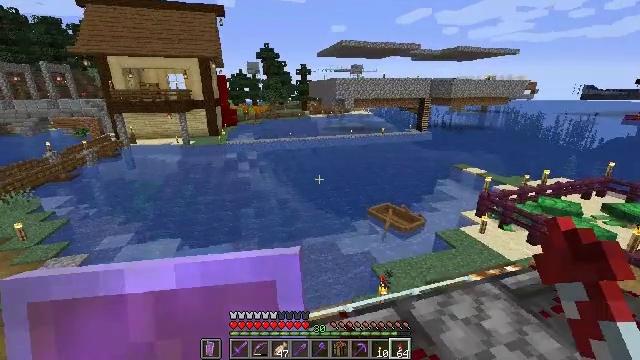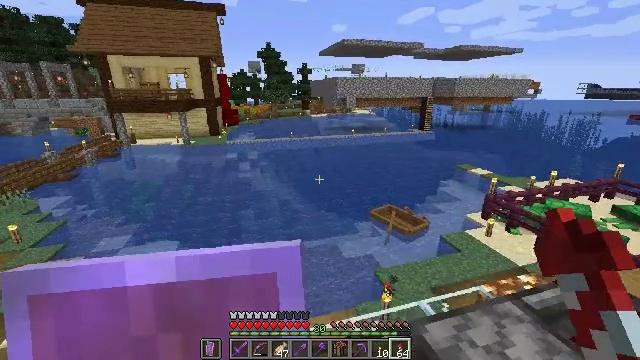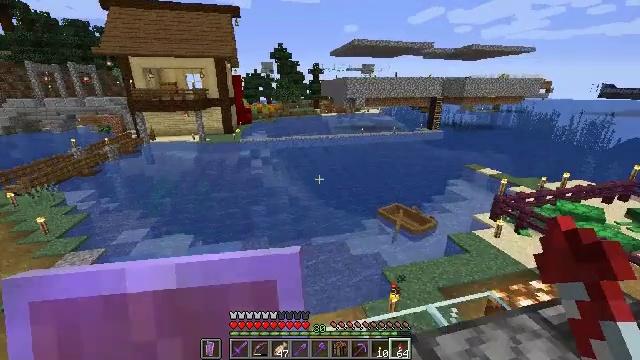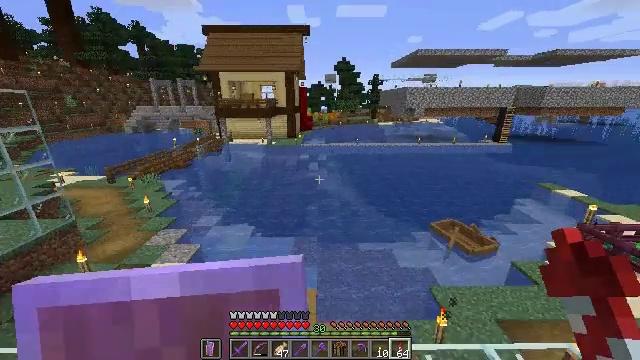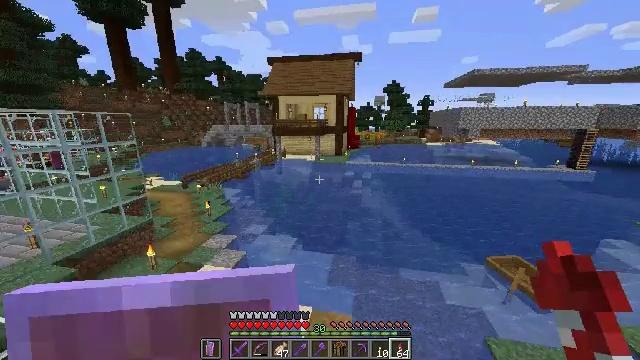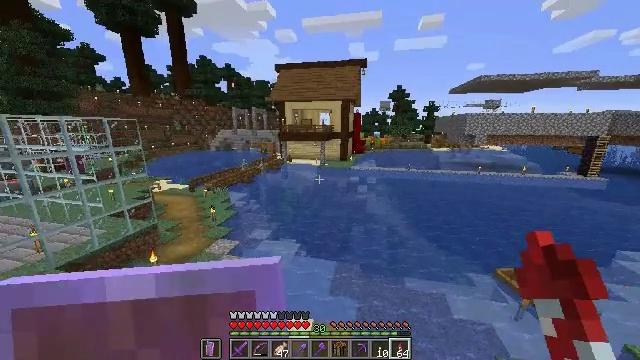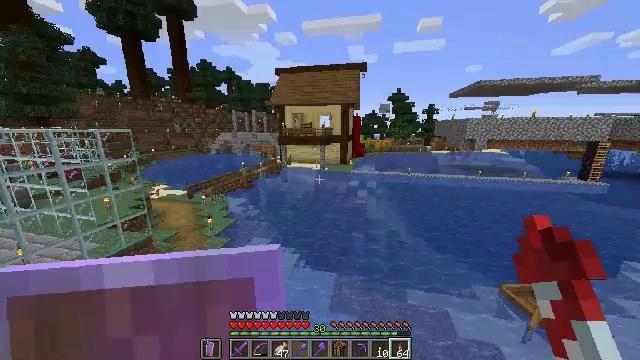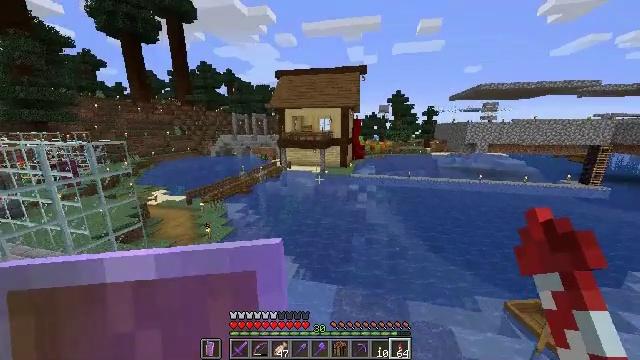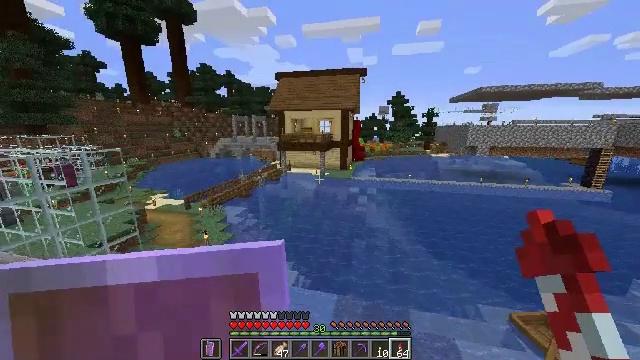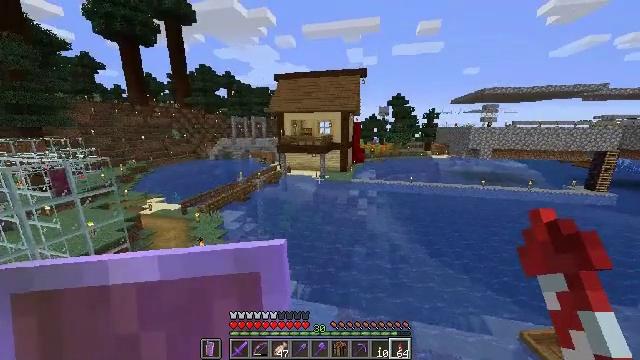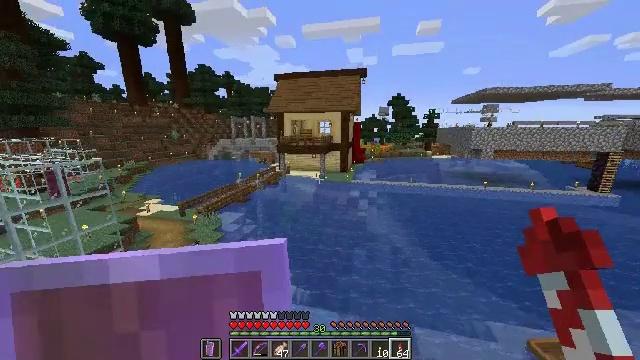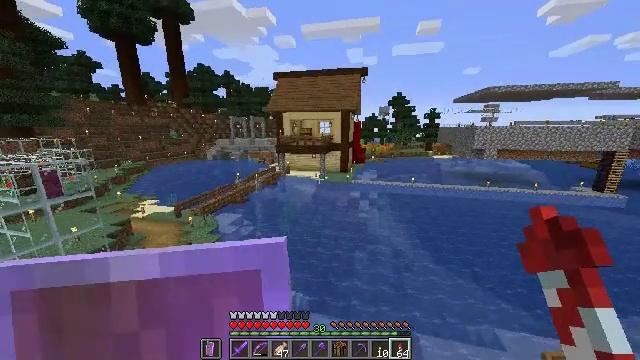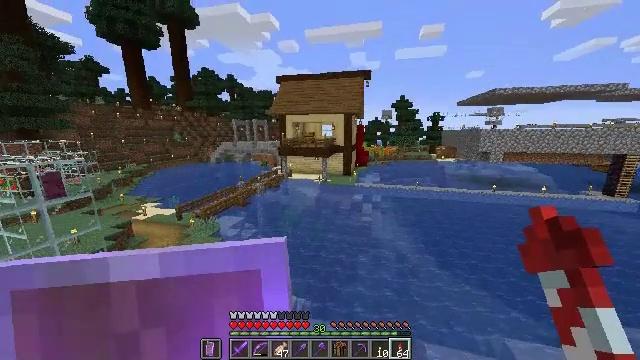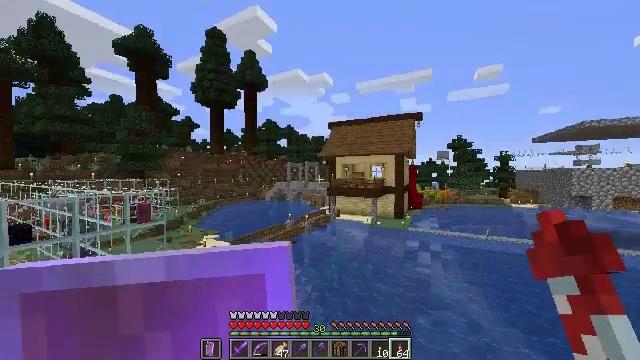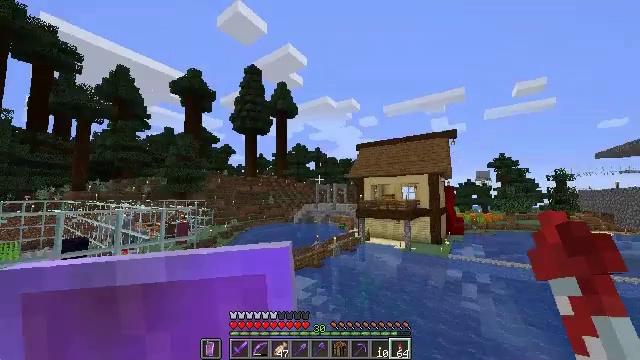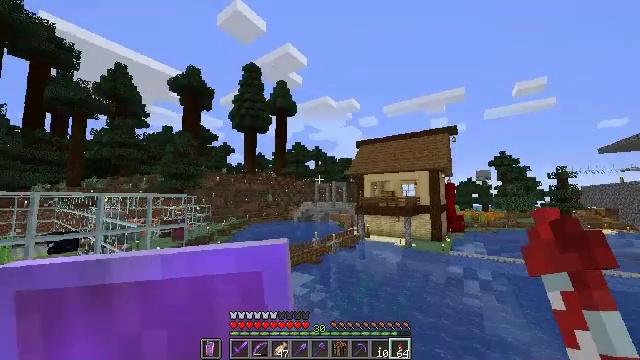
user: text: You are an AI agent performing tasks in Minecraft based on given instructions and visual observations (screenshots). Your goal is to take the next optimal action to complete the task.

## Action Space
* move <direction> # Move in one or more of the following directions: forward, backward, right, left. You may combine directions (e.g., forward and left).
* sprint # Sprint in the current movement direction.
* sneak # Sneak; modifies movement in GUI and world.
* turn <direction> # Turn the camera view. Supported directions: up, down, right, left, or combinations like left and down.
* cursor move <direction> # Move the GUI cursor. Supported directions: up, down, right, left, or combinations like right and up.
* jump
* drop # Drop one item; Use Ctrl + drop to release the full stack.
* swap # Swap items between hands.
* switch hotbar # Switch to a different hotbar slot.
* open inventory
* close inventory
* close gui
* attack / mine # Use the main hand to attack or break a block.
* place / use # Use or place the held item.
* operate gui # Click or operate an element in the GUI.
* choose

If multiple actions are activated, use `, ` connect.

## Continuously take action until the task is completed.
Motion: motion action
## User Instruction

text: Gather the sticky piston from a redstone contraption.
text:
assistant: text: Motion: move forward, sprint
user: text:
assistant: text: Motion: move forward, sprint, turn left
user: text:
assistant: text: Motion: move forward, sprint, turn left and up
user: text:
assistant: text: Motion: move forward, sprint, turn left and up
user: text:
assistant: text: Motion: move forward, sprint, turn left, jump
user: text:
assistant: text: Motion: move forward, sprint, jump
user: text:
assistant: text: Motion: move forward, sprint, jump
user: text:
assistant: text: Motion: move forward, sprint, jump
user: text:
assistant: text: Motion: move forward, sprint
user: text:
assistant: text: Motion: move forward, sprint
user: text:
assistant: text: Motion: move forward, sprint
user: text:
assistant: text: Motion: move forward, sprint
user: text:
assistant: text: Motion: move forward, sprint, turn left and up
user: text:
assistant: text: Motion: move forward, sprint, turn left and up
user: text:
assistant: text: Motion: move forward, sprint, jump
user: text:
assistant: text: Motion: move forward, sprint, jump
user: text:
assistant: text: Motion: move forward, sprint, jump
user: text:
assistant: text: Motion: move forward, sprint, use / place, jump
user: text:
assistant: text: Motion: move forward, sprint, use / place, jump
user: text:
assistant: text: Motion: move forward, sprint, jump
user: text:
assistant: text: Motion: move forward, sprint, turn left and up, jump
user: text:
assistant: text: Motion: move forward, sprint, turn left and up, jump
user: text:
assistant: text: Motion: move forward, sprint, turn left and up, jump
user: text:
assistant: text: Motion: move forward, sprint, jump
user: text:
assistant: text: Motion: move forward, sprint, jump
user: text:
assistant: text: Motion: move forward, sprint, jump
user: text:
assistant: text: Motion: move forward, sprint, jump
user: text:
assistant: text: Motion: move forward, sprint, jump
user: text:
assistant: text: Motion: move forward, sprint, jump
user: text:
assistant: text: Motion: move forward, sprint, jump